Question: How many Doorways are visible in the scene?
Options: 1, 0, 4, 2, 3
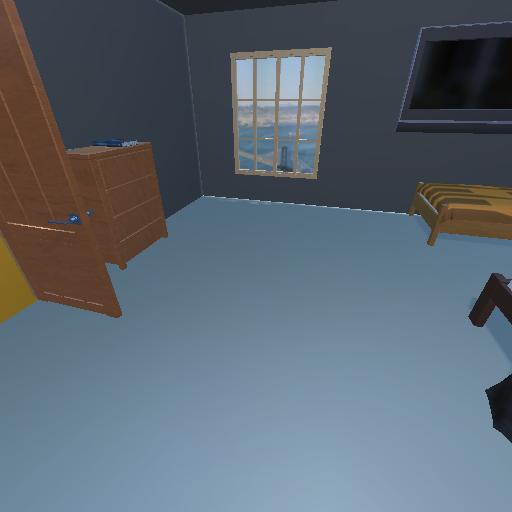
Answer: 1